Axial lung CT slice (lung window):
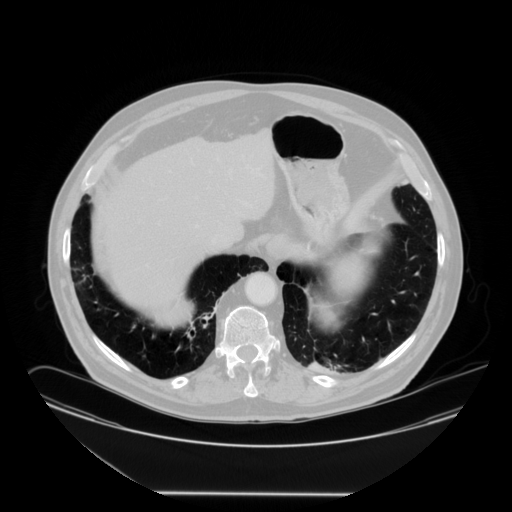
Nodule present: no